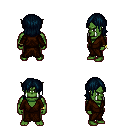
a pixel art fantasy rpg character, male body template, orc, green skin, brown robe, white pants, raven long bangs hairstyle, bracelets, four views (front, back, left, right), 2x2 character sprite sheet, small pixel art, hard edges, no anti-aliasing